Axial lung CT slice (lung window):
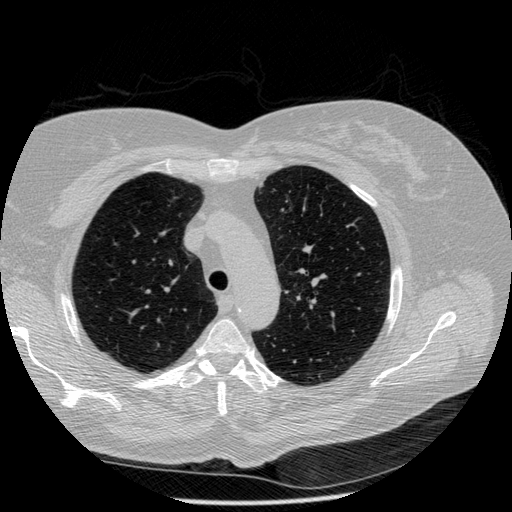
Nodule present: no